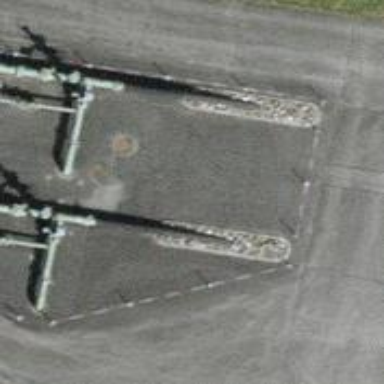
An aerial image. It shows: Pipeline structure is shown.